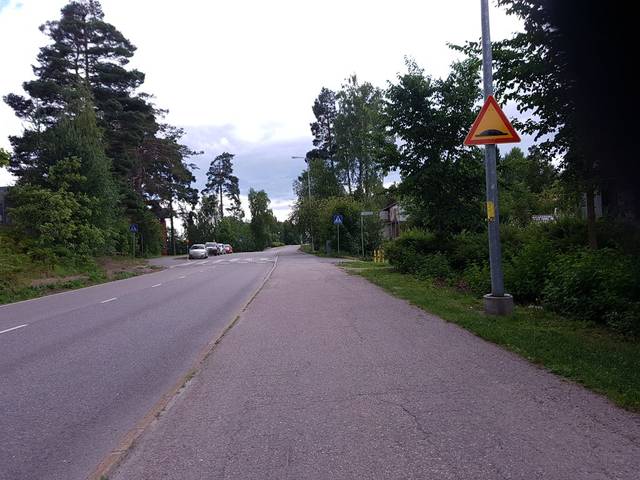
Region: Finland
Coordinates: 60.283, 24.875